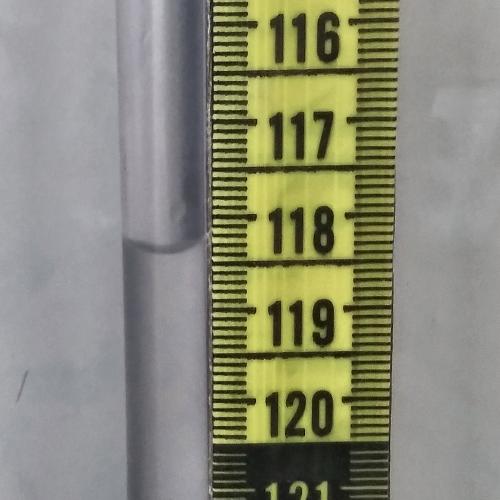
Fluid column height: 118.4 cm